Field crop: maize
Growth stage: 2
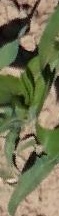
Species: maize